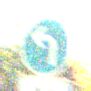
Verkehrszeichen: VorgeschriebeneFahrtrichtungLinks
Zusatzzeichen unten: EinspurigeFahrzeugeFrei2
Umgebung: Outdoor, Nature
Tageszeit: Night
Wetter: Clear
Licht: Natural
Jahreszeit: NotSpecified
Kontrast: HighContrast